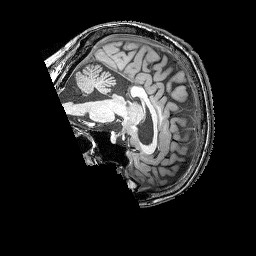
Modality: T1w
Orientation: sagittal
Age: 59
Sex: female
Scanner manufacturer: siemens
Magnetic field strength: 3 T
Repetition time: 2.25 s
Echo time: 0.00415 s